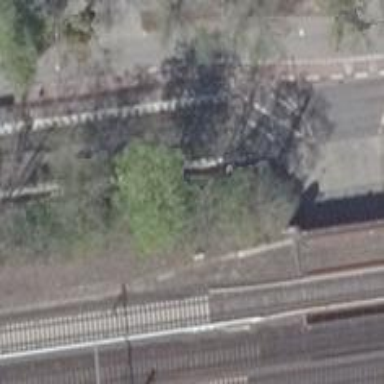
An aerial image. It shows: Platform for public transport with shelter. It is tram platform.